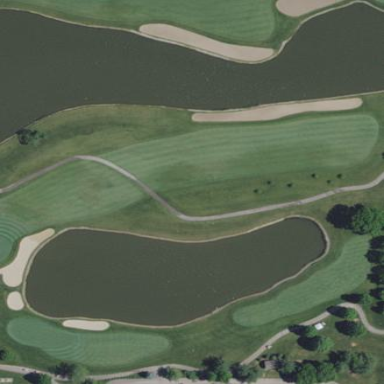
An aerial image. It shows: Water hazard on golf course.